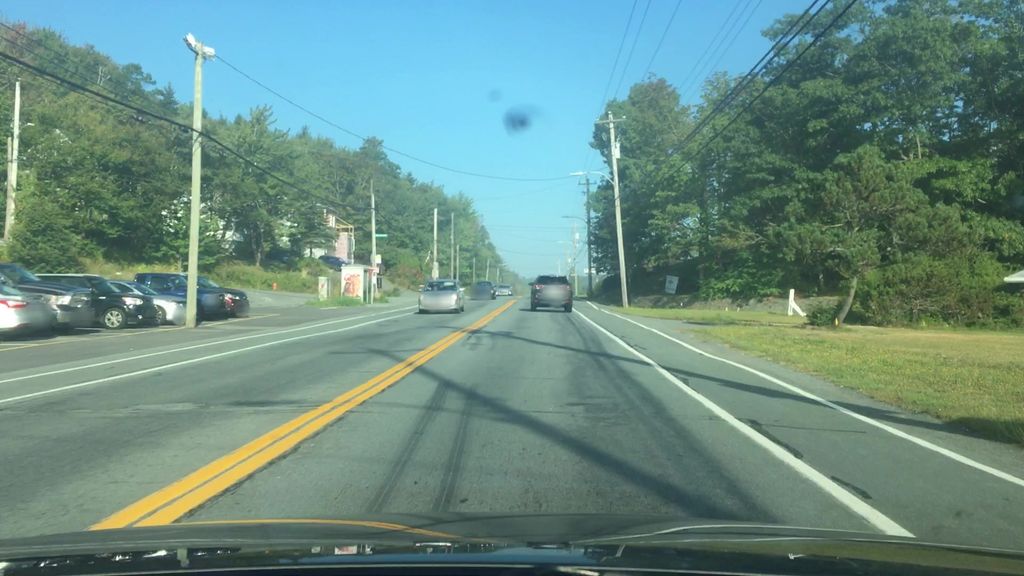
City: halifax